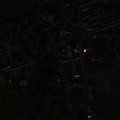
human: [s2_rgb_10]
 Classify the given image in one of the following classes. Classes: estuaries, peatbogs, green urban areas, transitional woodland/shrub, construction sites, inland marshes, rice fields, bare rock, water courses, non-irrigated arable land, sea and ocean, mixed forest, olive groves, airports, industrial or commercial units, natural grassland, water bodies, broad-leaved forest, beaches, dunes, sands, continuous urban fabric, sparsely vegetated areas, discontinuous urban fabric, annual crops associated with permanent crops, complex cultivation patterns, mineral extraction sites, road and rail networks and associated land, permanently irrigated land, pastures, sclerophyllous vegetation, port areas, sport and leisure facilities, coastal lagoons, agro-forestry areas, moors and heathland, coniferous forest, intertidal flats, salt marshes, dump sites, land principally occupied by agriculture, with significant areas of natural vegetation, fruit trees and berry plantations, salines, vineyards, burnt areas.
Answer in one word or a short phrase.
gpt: discontinuous urban fabric, non-irrigated arable land, pastures, complex cultivation patterns